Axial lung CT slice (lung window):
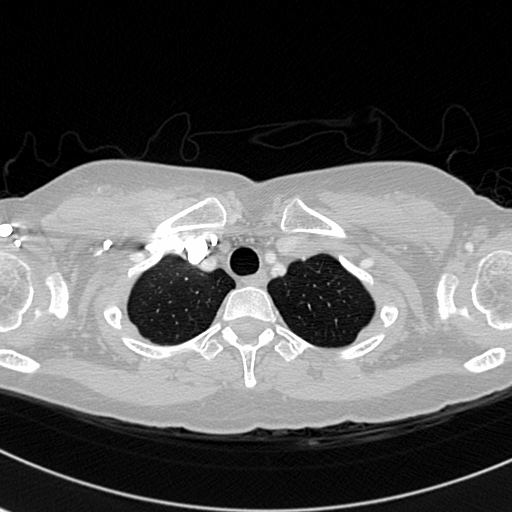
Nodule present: no